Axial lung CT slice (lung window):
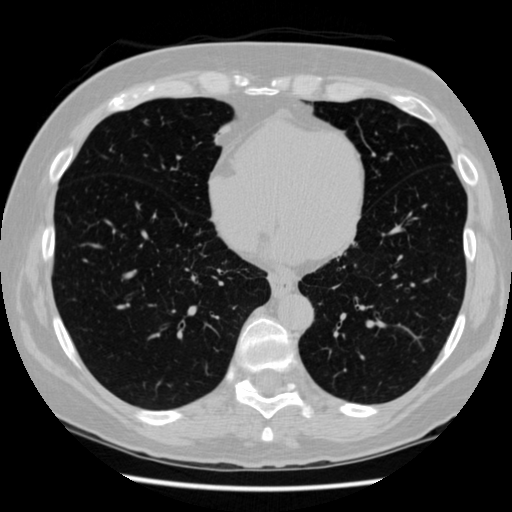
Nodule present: no